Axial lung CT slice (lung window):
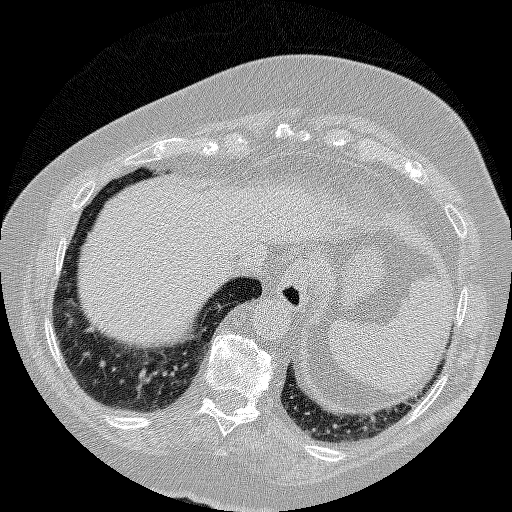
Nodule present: no